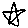
Label: star